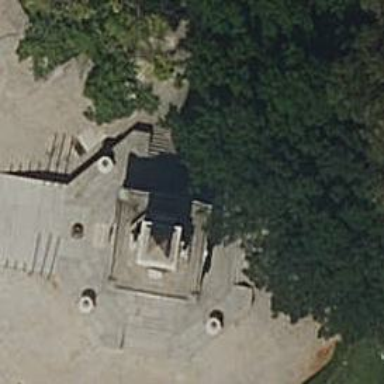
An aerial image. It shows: Obelisk monument with historical significance.